Question: I am using a autocomplete
<URL>
And below i have two pages 'index.php' and 'ajx_page.php'
## index.php
'''
<form name="send_coup_ajx_form" id="send_coup_ajx_form" method="post">
<select name="member_type" id="member_type">
<option value="customer_type">Customer</option>
<option value="BPartner_type">Business Partner</option>
</select>
<input type="text" name="sel_rad" id="resultant_text" />
<input type="submit" name="submit" value="go" />
</form>
<script type="text/javascript">
$(document).ready(function(){
$("#resultant_text").autocomplete("ajx_page.php", {
width: 260,
matchContains: true,
//mustMatch: true,
//minChars: 0,
//multiple: true,
//highlight: false,
//multipleSeparator: ",",
selectFirst: false
});
});
</script>
'''
And below code for
## ajx_page.php
'''
<?php
$select_type = $_GET['member_type'];
$type = $_GET['sel_rad'];
?>
'''
when i type in the textbox, it gives me an error as
'Notice: Undefined index: member_type in ajx_page.php on line 2'
That means 'member_type' is not going in that page..
And when i comment all this code and put the below code in 'ajx_page.php'
'''
<?php
echo "Name1
";
echo "Name2
";
echo "Name3
"
?>
'''
It displaying autocomplete feature list. but when i want to get the value of that object 'member_type' it is saying an error..
I have added an Image to overwriting problem to @veeTrain

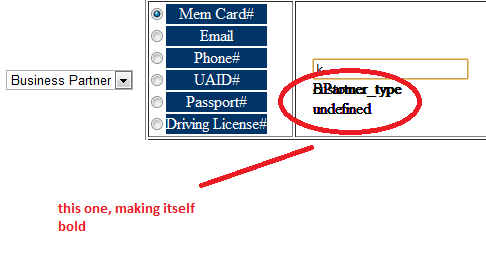
Answer: I'm not sure if the autocomplete plugin is intended to handle this type of scenario or not.
However, if you want to manually pass these values into your php script, then it would be pretty simple (at least in this scenario where you are only trying to send two fields in).
'''
var memberType = $("#member_type>option:selected").val();
var selRad = $("#resultant_text").val();
$("#resultant_text").autocomplete("ajx_page.php?member_type="+memberType+"&sel_rad="+selRad, {
//...
'''
But this probably isn't the answer answer you're looking for.
: I'm glad that syntax for sending the values is working for you.
It looks like you have overlapping ids being printed out -- is that what you mean by 'bold'? Apparently you aren't using the correct delimiter for creating a second auto-complete suggestion. I'm not sure what the autocomplete handler is wanting to delineate between items. Undefined is probably showing up because one of your items couldn't be found. You should use your browser's Developer Tools to debug what is getting sent.
Also, if you wanted the option's text rather than the 'value' then you'll need to access the '.text()' rather than the '.val()' of the select drop down.
: <URL> might have something to say about what autocomplete is expecting.